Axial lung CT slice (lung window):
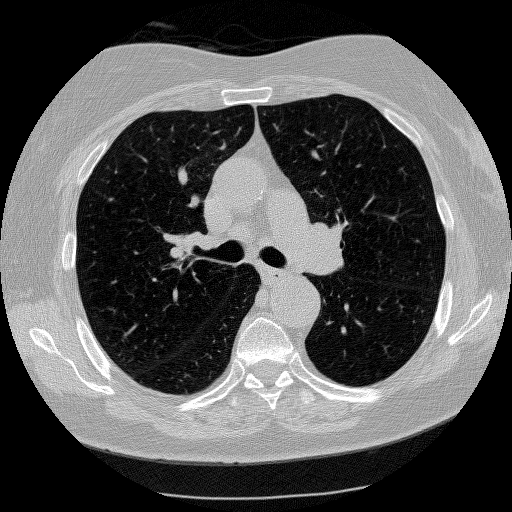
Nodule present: no